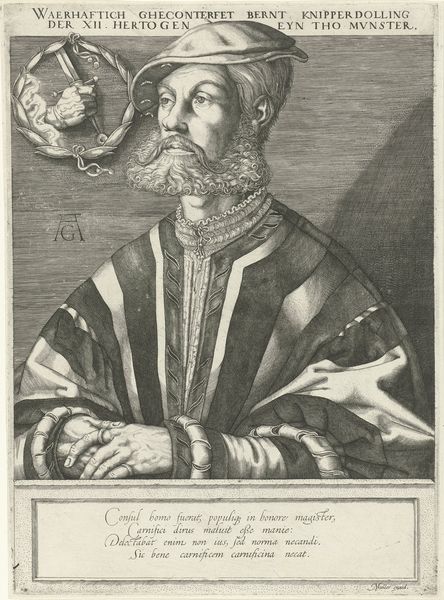
Titel: Portret van Bernardus Knipperdolling
Künstler: Jan Harmensz. Muller
Standort: Amsterdam
Institution: Rijksmuseum
Schlagwörter: feder, hand, mann, hut, zeichnung, bart, kappe, mütze, bildnis, signatur, reich, schrift, streifen, robe, ad, druck, radierung, stich, schwert, faust, münster, herzog, dürer, albrecht, ag